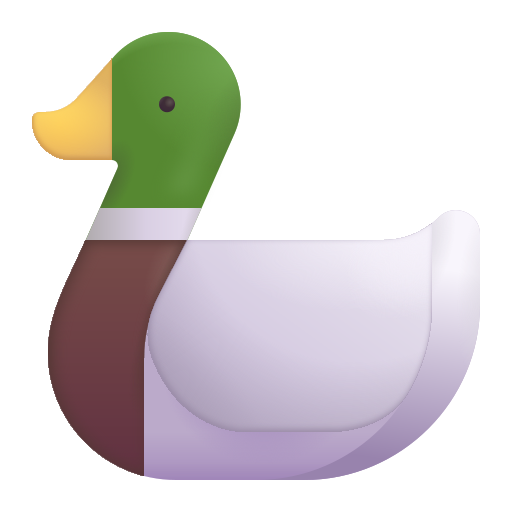
duck color